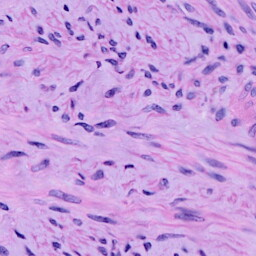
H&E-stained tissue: Cervix